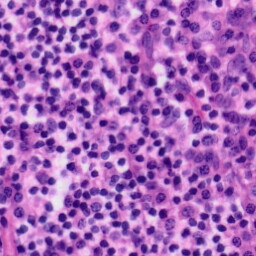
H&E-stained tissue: Tonsil